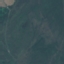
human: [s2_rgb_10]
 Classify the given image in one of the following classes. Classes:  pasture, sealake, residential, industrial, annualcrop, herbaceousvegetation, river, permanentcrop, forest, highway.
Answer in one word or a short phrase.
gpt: Pasture